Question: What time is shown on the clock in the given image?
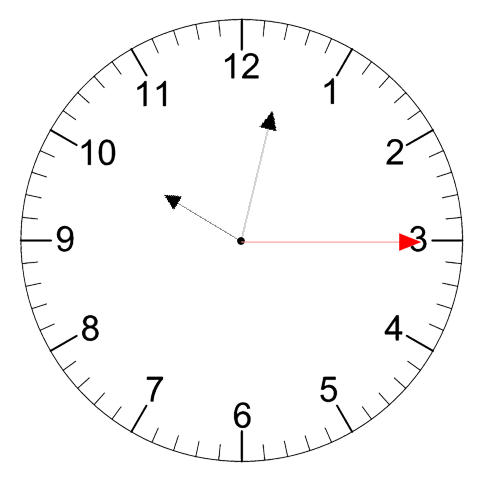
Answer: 10:02:15